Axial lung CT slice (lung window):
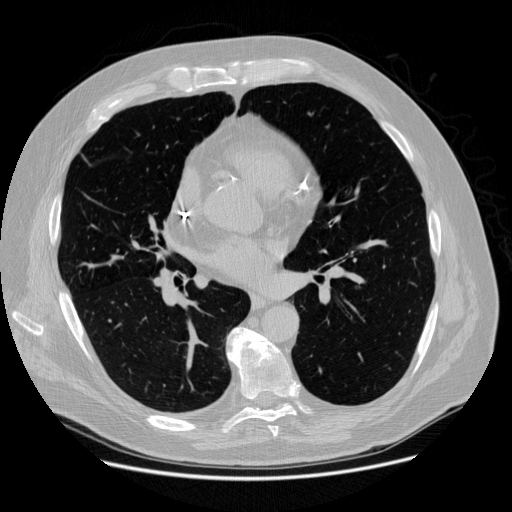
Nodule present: no